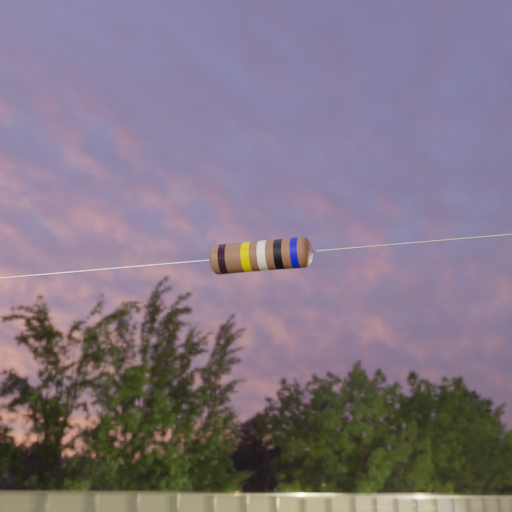
Resistor colour bands (in order): black, yellow, white, black, blue